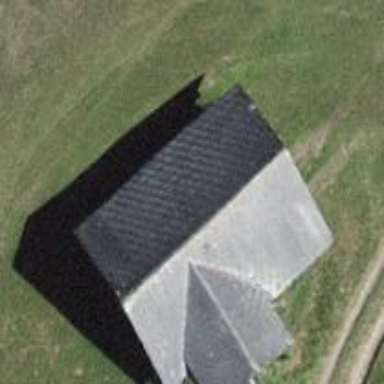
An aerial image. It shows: Rural barn.